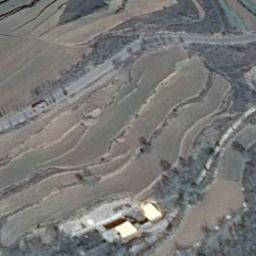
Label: terrace